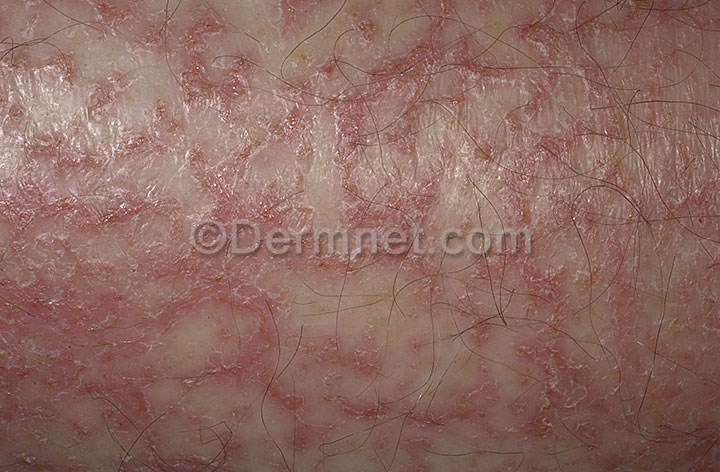
Disease: Eczema Photos